Question: I'm creating a calendar component with my own HTML/CSS.
It can have multiple categories across it's header horizontally (x-axis) and it will have up to 24 time slots down it's side vertically (y-axis).
The category headers must always be visible when scrolling vertically and the time slots must always be visible when scrolling horizontially.
How can I achieve this via css?
See screenshot for what I want (Image more tracks across header that results in content overflow).

Maybe take this as my sinple html structure:
'''
<div class="calendar">
<div class="calendarColumnHeaders"></div>
<div class="calendarGrid">
<div class="timeSlotsColumn"></div>
<div class="tracksContainer"></div>
</div>
</div>
'''
Thanks
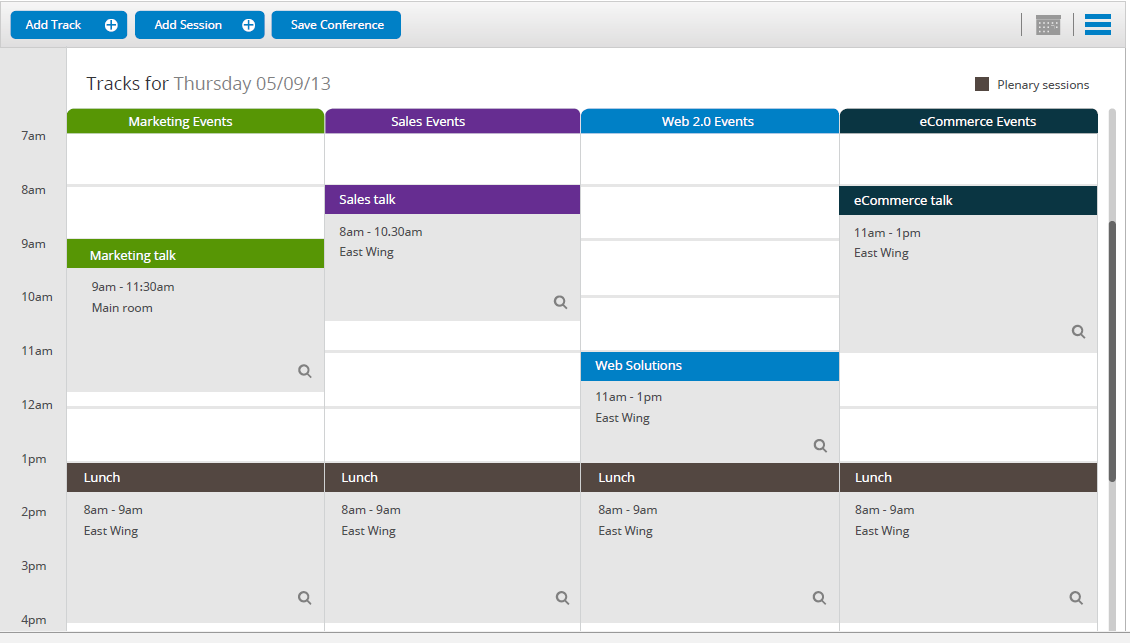
Answer: Give '<div class="tracksContainer"></div>' an extra class called 'stick'
add this
'''
.stick {
position:fixed;
top:0px;
}
'''
And unfortunately, you do need some
- Calculates the position of the sticker div and makes its position fixed if the page has scrolled that far.
'''
$(document).ready(function() {
var s = $(".tracksContainer");
var pos = s.position();
$(window).scroll(function() {
var windowpos = $(window).scrollTop();
s.html("Distance from top:" + pos.top + "<br />Scroll position: " + windowpos);
if (windowpos >= pos.top) {
s.addClass("stick");
} else {
s.removeClass("stick");
}
});
});
'''